Field crop: tomato
Growth stage: 1
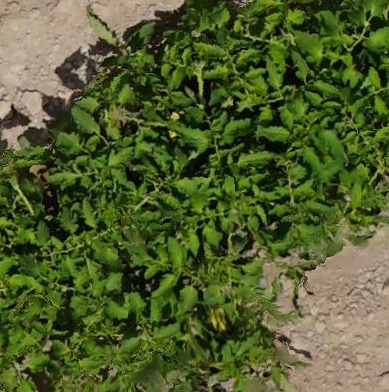
Species: tomato